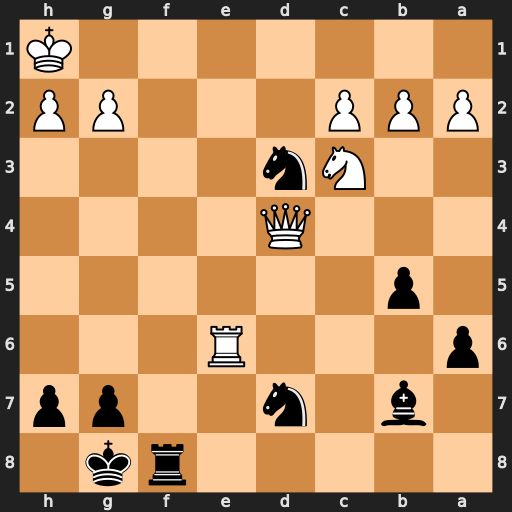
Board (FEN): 5rk1/1b1n2pp/p3R3/1p6/3Q4/2Nn4/PPP3PP/7K
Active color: b
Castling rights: -
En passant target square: -
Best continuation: Rf1+ Qg1 Nf2#